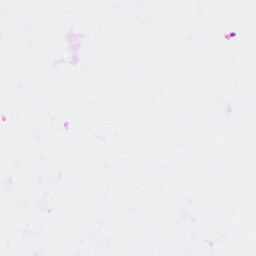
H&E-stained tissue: Breast